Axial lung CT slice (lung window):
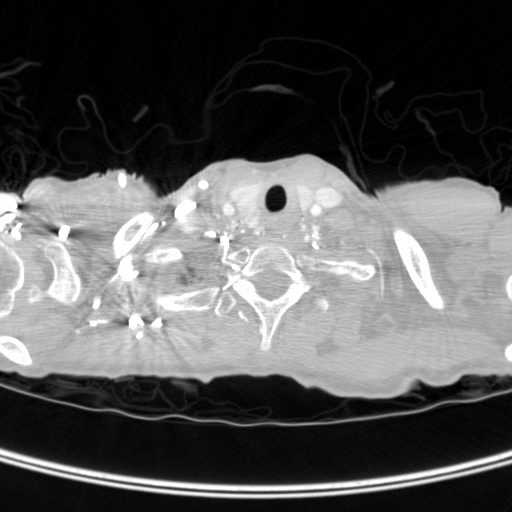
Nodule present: no